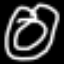
Label: donut